Question: I want input[type="password"] only hide the letters that have been typed by the user except the last one.
If user is going to write more letters in password field, then the previous letters should hide by password dot and the last one should remain visible until the user typed new letter.
for more info image is:

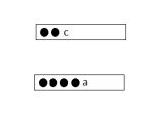
Answer: One implementation is to create a new input type.. replace the typed characters with the bullet point except the last one and then, on a timeout, replace the last one as well.. Doing this will change the value of the input to a string of bullet points though, so in order to get the actual value typed you will have to use 'myInput.getAttribute('data-value');' instead of 'myInput.value', which means you won't be able to submit it like a normal form.
'''
(()=>{
var to;
var fields = document.querySelectorAll('[type=fancyPassword]');
Array.from(fields).forEach(ele=>{
ele.setAttribute("data-value", "");
ele.addEventListener('keyup', function(){
if(to) clearTimeout(to);
if(!this.value.length) return;
var typed = this.value.split('').pop();
this.setAttribute("data-value", this.getAttribute("data-value")+typed);
this.value = "*".repeat(this.value.length-1)+typed;
to = setTimeout(()=>this.value = "*".repeat(this.value.length),500);
});
});
})();
'''
'''
<input type=fancyPassword>
'''